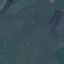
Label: Pasture